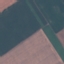
Label: AnnualCrop